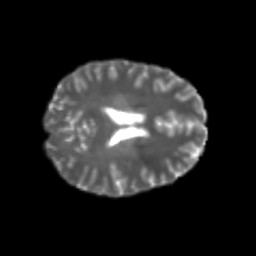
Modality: T2w
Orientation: axial
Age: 21
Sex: female
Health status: healthy
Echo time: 0.074 s